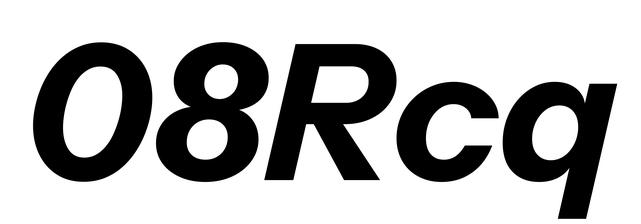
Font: InstrumentSans-Italic_Bold_Italic